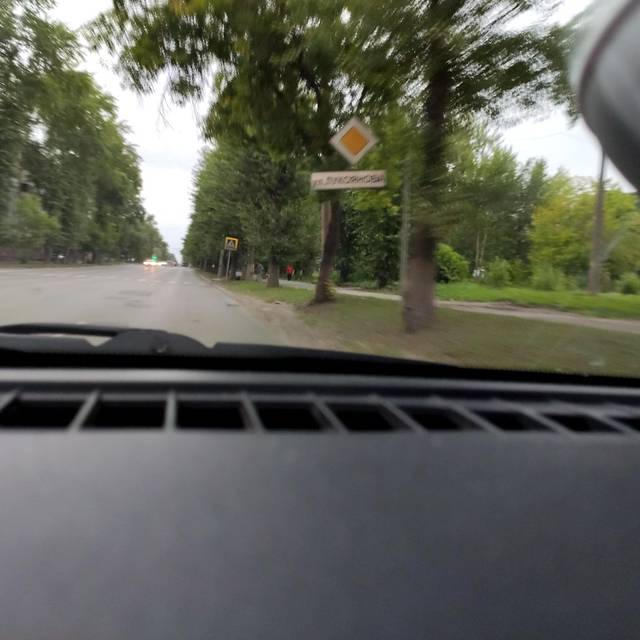
Region: Russia
Coordinates: 57.958, 56.243